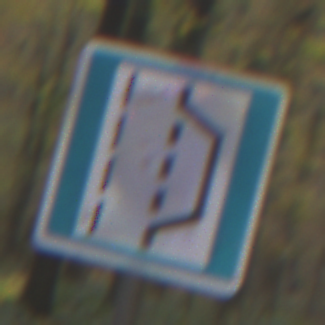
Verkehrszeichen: NothalteUndPannenbucht
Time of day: MorningAfternoon
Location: Outdoor (Nature)
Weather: Overcast
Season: Autumn
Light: Natural